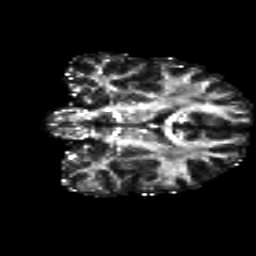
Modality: FA
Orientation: coronal
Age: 31
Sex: male
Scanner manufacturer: siemens
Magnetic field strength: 3 T
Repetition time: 8.8 s
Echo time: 0.085 s